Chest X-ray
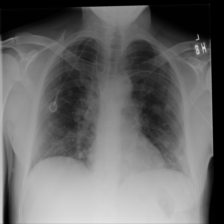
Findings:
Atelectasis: negative
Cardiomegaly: negative
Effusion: negative
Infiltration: negative
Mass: negative
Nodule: negative
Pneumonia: negative
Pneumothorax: negative
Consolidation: negative
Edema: negative
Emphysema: negative
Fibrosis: negative
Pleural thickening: negative
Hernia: negative